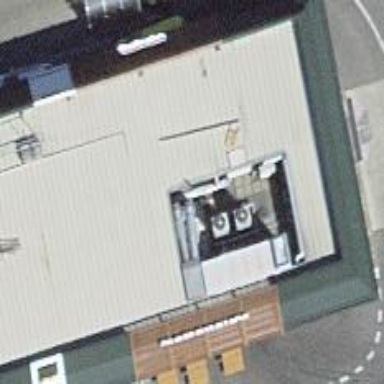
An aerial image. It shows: Fast food establishment.